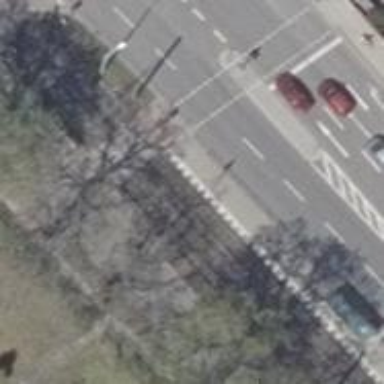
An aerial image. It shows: Asphalt cycleway with toucan crossing.